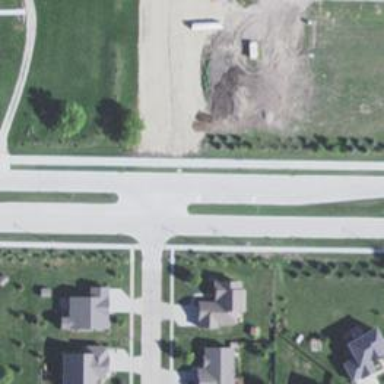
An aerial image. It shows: Crossing on the road.